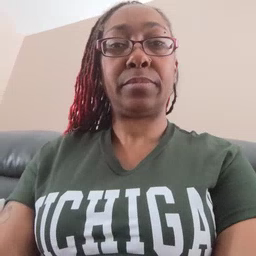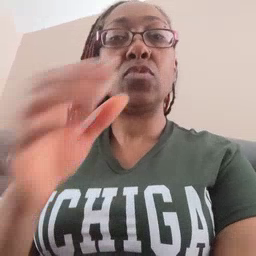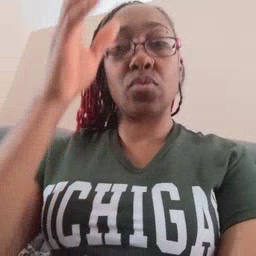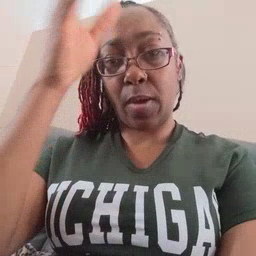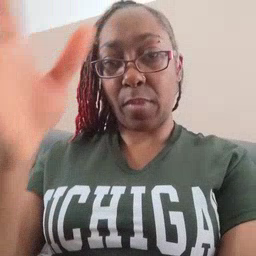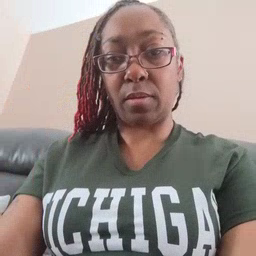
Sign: grandpa